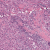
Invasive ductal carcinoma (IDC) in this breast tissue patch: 1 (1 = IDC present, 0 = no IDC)